Interaction volume radius: 5 \u00c5
Interaction volume height: 40 \u00c5
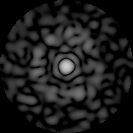
Disorder parameter: 0.8665